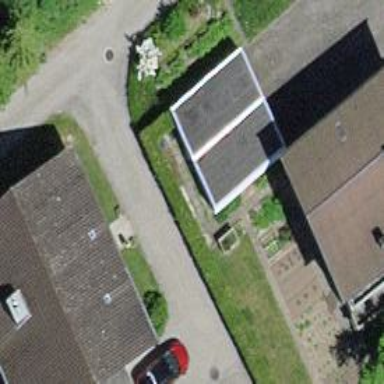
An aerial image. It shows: Garage building.